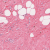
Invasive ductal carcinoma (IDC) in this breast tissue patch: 0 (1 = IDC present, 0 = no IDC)